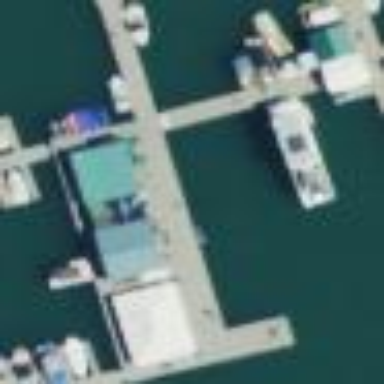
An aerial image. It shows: Pier with mooring facilities.